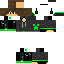
A male human skin with dark skin, wearing brown long hair dressed in a green hoodie and black pants, featuring a closed mouth.